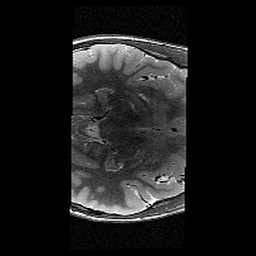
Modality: T2w
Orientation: axial
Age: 10
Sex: male
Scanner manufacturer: siemens
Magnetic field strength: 3 T
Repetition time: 9.23 s
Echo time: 0.067 s